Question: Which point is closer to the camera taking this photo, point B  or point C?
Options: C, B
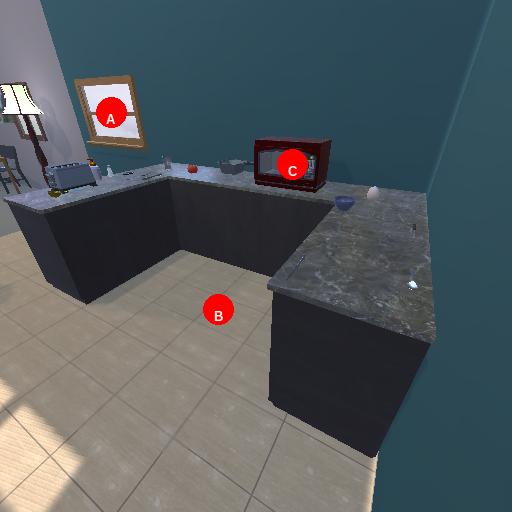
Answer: C